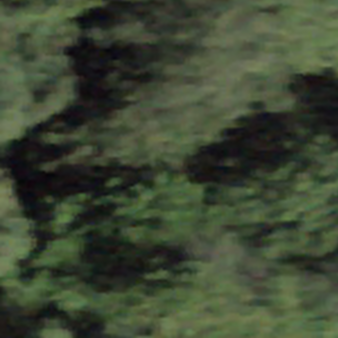
Label: other